Aerial crown-view tile of a tropical tree (Barro Colorado Island, Panama), acquired 20241014:
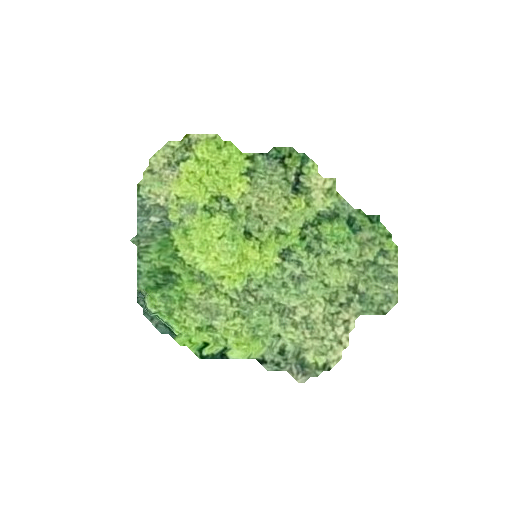
Species: Prioria copaifera
GBIF accepted scientific name: Prioria copaifera
Crown area: 72.954 m²